Question: Is there a way how to track a changeset in TFS Web Access (ie. in the browser and without using Visual Studio)?
I know that I can browse changesets, code changes and associated tasks in Web View, but can not find anything that would track the code merges between the branches.
I am looking for the same or similar functionality in the browser: <URL>

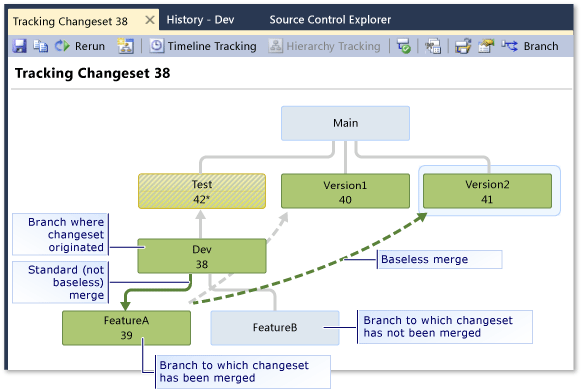
Answer: There is currently no way to achieve this currently.
TFS 2015 bring a web based extension model that will likely result in this type of functionality.